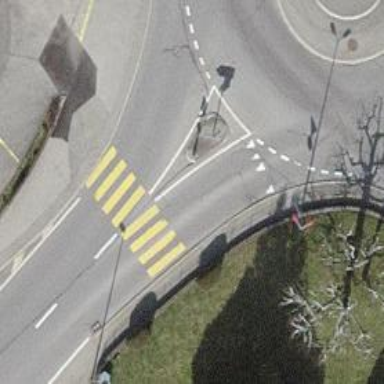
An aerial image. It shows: Uncontrolled zebra crossing on the road.